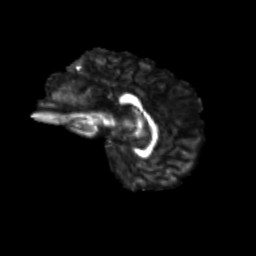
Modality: FA
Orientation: sagittal
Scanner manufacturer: siemens
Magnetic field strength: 3 T
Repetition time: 9.2 s
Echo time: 0.084 s